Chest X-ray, PA view. Patient: 26 years old, sex M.
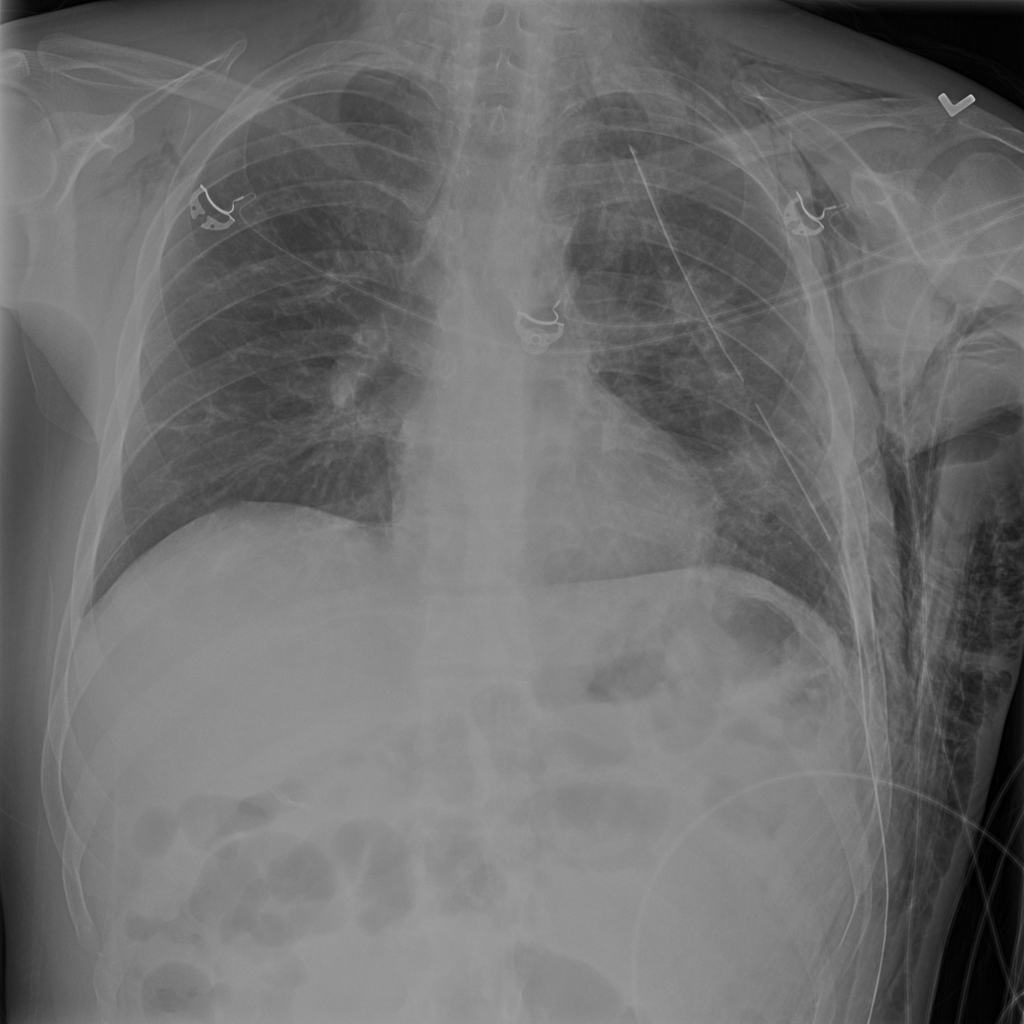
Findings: No Finding